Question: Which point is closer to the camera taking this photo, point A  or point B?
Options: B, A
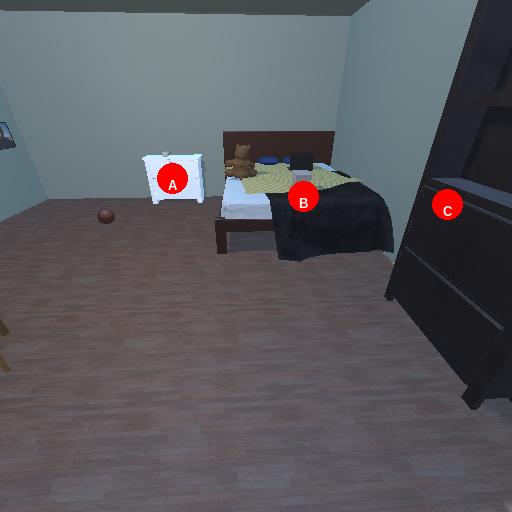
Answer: B